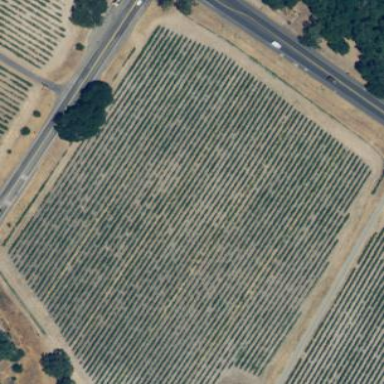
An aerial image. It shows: Vineyard growing grapes.